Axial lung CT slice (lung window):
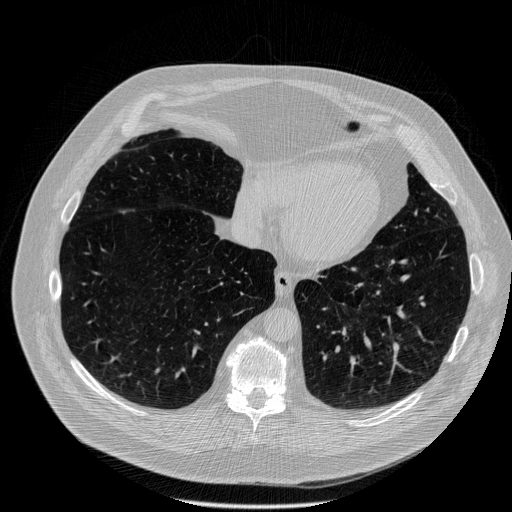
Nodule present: no